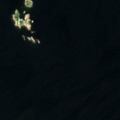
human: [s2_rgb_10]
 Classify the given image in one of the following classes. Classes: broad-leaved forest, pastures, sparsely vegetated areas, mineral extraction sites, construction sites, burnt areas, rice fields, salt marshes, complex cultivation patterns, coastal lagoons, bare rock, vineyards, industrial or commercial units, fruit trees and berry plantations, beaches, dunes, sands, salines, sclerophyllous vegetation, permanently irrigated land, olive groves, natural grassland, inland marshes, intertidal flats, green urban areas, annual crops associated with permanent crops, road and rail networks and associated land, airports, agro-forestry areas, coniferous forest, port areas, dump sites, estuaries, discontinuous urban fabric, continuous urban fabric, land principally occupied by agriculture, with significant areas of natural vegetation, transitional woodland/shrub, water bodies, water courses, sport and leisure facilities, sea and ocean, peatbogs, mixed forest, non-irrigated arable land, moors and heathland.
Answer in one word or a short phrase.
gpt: sea and ocean